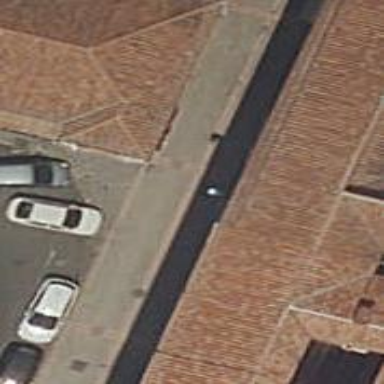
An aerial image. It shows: Pedestrian road.